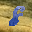
Label: 8